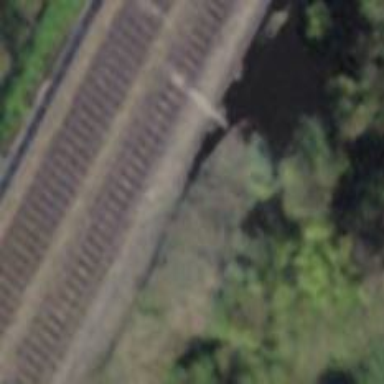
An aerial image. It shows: Single-track railway bridge with electrified contact line.